高一 · 计数
（2020 秋・香坊区校级期末） 2020 年初, 武汉出现新型冠状病毒肺炎疫情, 并快速席卷我国其他地区，口罩成了重要的防疫物资．某口罩生产厂不断加大投入，高速生产，现对其 2 月 1 日 2 月 9 日连续 9 天的日生产量 $y_{i}$ (单位: 十万只, $i=1,2, \cdots, 9$ ) 数据作了初步处理, 得到如图所示的散点图及一些统计量的值:

| $\bar{y}$ | $\bar{z}$ | $\sum_{i=1}^{9} t_{i} y_{i}$ | $\sum_{i=1}^{9} t_{i} z_{i}$ |
| :-------: | :-------: | :--------------------------: | :--------------------------: |
|   2.72    |    19     |            139.09            |             1095             |

注: 图中日期代码 $1 \sim 9$ 分别对应 2 月 1 日 $\sim 2$ 月 9 日; 表中 $z_{i}=e^{y_{i}}, \bar{z}=\frac{1}{9} \sum_{i=1}^{9} z_{i}$.

（1）由散点图分析, 样本点都集中在曲线 $y=\ln (b t+a)$ 的附近, 求 $y$ 关于 $t$ 的方程 $y=\ln (b t+a)$.

（2）估计该厂从什么时候开始日生产量超过四十万只.

参考公式: 回归直线方程是 $v=\hat{\beta} \mu+\hat{\alpha}, \hat{\beta}=\frac{\sum_{i=1}^{n}\left(\mu_{i}-\bar{\mu}\right)\left(v_{i}-\bar{v}\right)}{\sum_{i=1}^{n}(\mu-\bar{\mu})^{2}}=\frac{\sum_{i=1}^{n} \mu_{i} v_{i}-n \overline{\mu v}}{\sum_{i=1}^{n} \mu_{i}^{2}-n \bar{\mu}^{2}}, \hat{\alpha}=\bar{v}-\hat{\beta} \bar{\mu}$.

参考数据: $e^{4} \approx 54.6$.

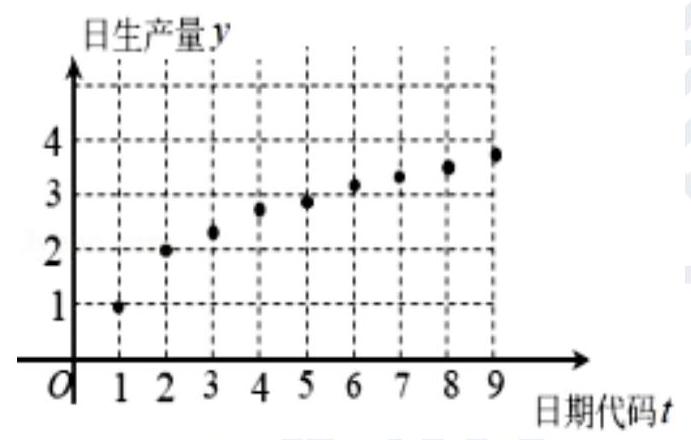
答案: 解：（1）由题意知, $y=\ln (b t+a)$,

所以 $\mathrm{z}=e^{y}=b t+a$,

计算 $\bar{t}=\frac{1}{9} \times(1+2+3+4+5+6+7+8+9)=5$,

$\sum_{i=1}^{9} t_{i}{ }^{2}=1^{2}+2^{2}+3^{2}+4^{2}+5^{2}+6^{2}+7^{2}+8^{2}+9^{2}=285$,

所以 $\hat{b}=\frac{\sum_{i=1}^{9} t_{i} z_{i}-9 \bar{t} \cdot \bar{z}}{\sum_{i=1}^{9} t_{i}^{2}-9 \cdot \bar{t}^{2}}=\frac{1095-9 \times 5 \times 19}{285-9 \times 5^{2}}=4$,

$\hat{a}=\bar{z}-b \bar{t}=19-4 \times 5=-1$,

所以 $y$ 关于 $t$ 的方程为 $y=\ln (4 t-1)$.

(2) 令 $\ln (4 t-1)>4$, 解得 $t>\frac{e^{4}+1}{4} \approx 13.9$, 即 $t \geqslant 14$,

所以估计该厂从 2 月 14 日开始日生产量超过四十万只.